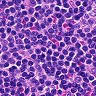
Metastatic tissue present: no